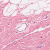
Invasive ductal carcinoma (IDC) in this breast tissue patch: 0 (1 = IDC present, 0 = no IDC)